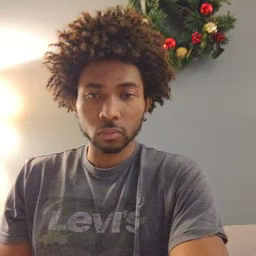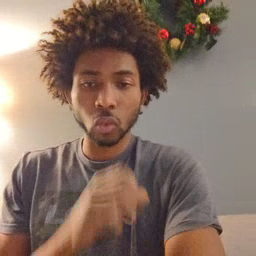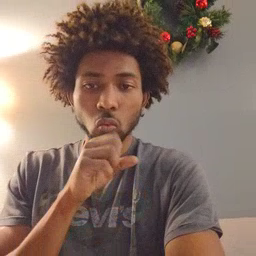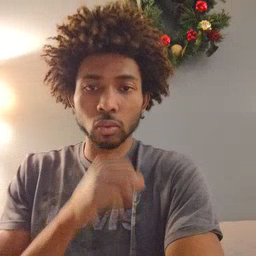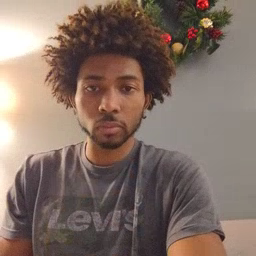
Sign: orange